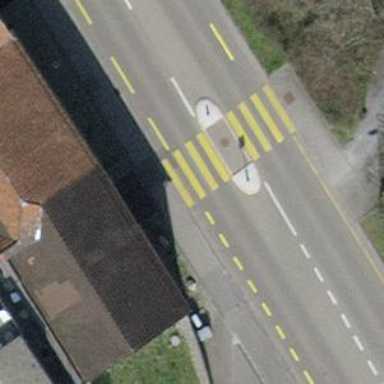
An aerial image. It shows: Marked pedestrian crossing with zebra designation and central island.